Field crop: tomato
Growth stage: 2
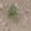
Species: solanum